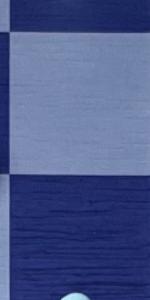
Label: Empty